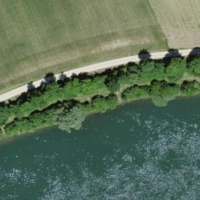
EUNIS habitat code: 15
Species observed at this site:
Prunus padus
Acer campestre